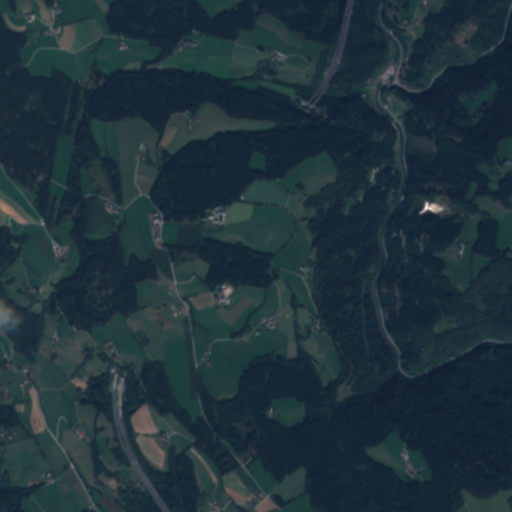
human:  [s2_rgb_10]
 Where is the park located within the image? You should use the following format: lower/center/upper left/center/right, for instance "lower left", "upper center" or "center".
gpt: The park is located in the center left of the image.
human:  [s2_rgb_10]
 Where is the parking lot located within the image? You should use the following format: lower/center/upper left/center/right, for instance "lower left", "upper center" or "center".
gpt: The parking lot is located in the upper right of the image.
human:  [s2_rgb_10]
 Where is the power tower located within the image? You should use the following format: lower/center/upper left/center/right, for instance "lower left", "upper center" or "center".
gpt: The power tower is located in the left of the image.
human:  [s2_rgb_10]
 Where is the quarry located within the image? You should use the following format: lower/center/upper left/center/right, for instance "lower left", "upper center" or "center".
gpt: The quarry is located in the center right of the image.
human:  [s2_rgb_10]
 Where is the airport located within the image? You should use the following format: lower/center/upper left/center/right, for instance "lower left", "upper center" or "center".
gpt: There is no airport in the image.